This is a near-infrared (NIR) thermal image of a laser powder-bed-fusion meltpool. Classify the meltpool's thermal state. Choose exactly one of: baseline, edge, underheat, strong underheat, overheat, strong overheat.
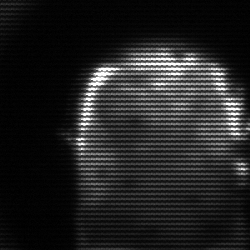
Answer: baseline